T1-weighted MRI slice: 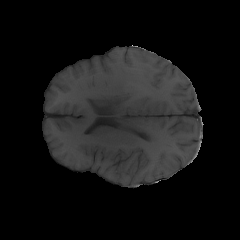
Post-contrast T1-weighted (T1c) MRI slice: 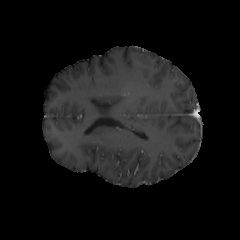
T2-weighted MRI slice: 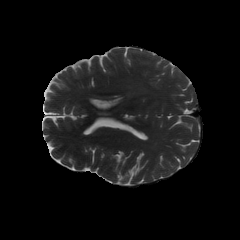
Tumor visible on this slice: yes